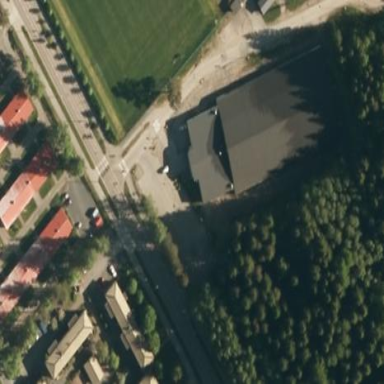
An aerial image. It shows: Building that is sports hall.